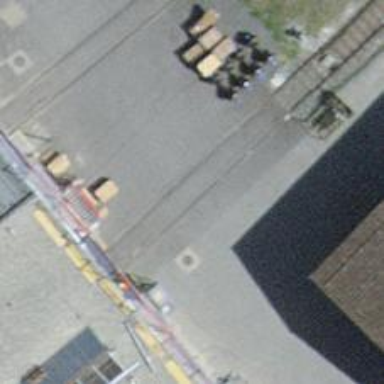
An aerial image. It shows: Railway level crossing.